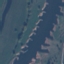
Label: River